Question: I have an array containing many names in PHP. I would like to allow a user type some text in a text box as shown in the image below. When the user types in these data, I would like my text box to show a drop down list, where a user can click on a name and select it (instead of having to type the whole name). I am new to HTML and not sure if this is possible. I can't use scripting language in my website since the sever blocks them. Any help would be appreciated.

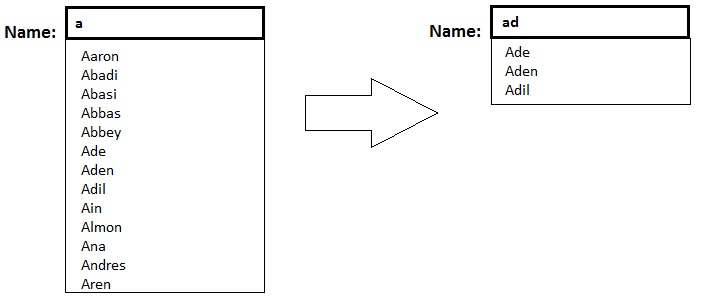
Answer: You might need something like Datalists.
<URL>
'''
<input list="names">
<datalist id="names">
<?php foreach ($names as $name) { ?>
<option value="<?php echo $name; ?>">
<?php } ?>
</datalist>
'''